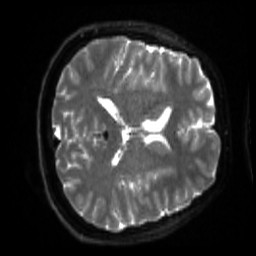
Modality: sbref
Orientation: axial
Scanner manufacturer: siemens
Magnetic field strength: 3 T
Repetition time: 4 s
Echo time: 0.0594 s